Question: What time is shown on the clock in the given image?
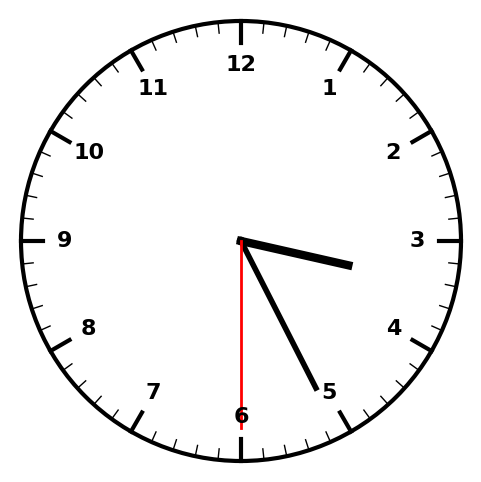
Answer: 03:25:30